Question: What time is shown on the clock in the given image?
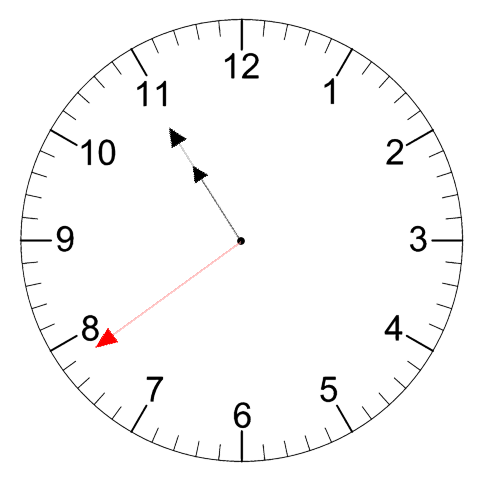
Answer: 10:54:39